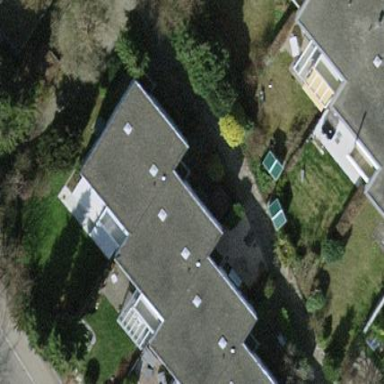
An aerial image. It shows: Terrace building.